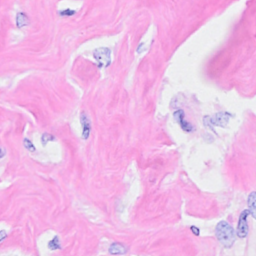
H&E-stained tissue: Breast